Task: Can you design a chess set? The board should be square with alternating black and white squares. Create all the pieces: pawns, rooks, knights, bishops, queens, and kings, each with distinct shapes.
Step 3088:
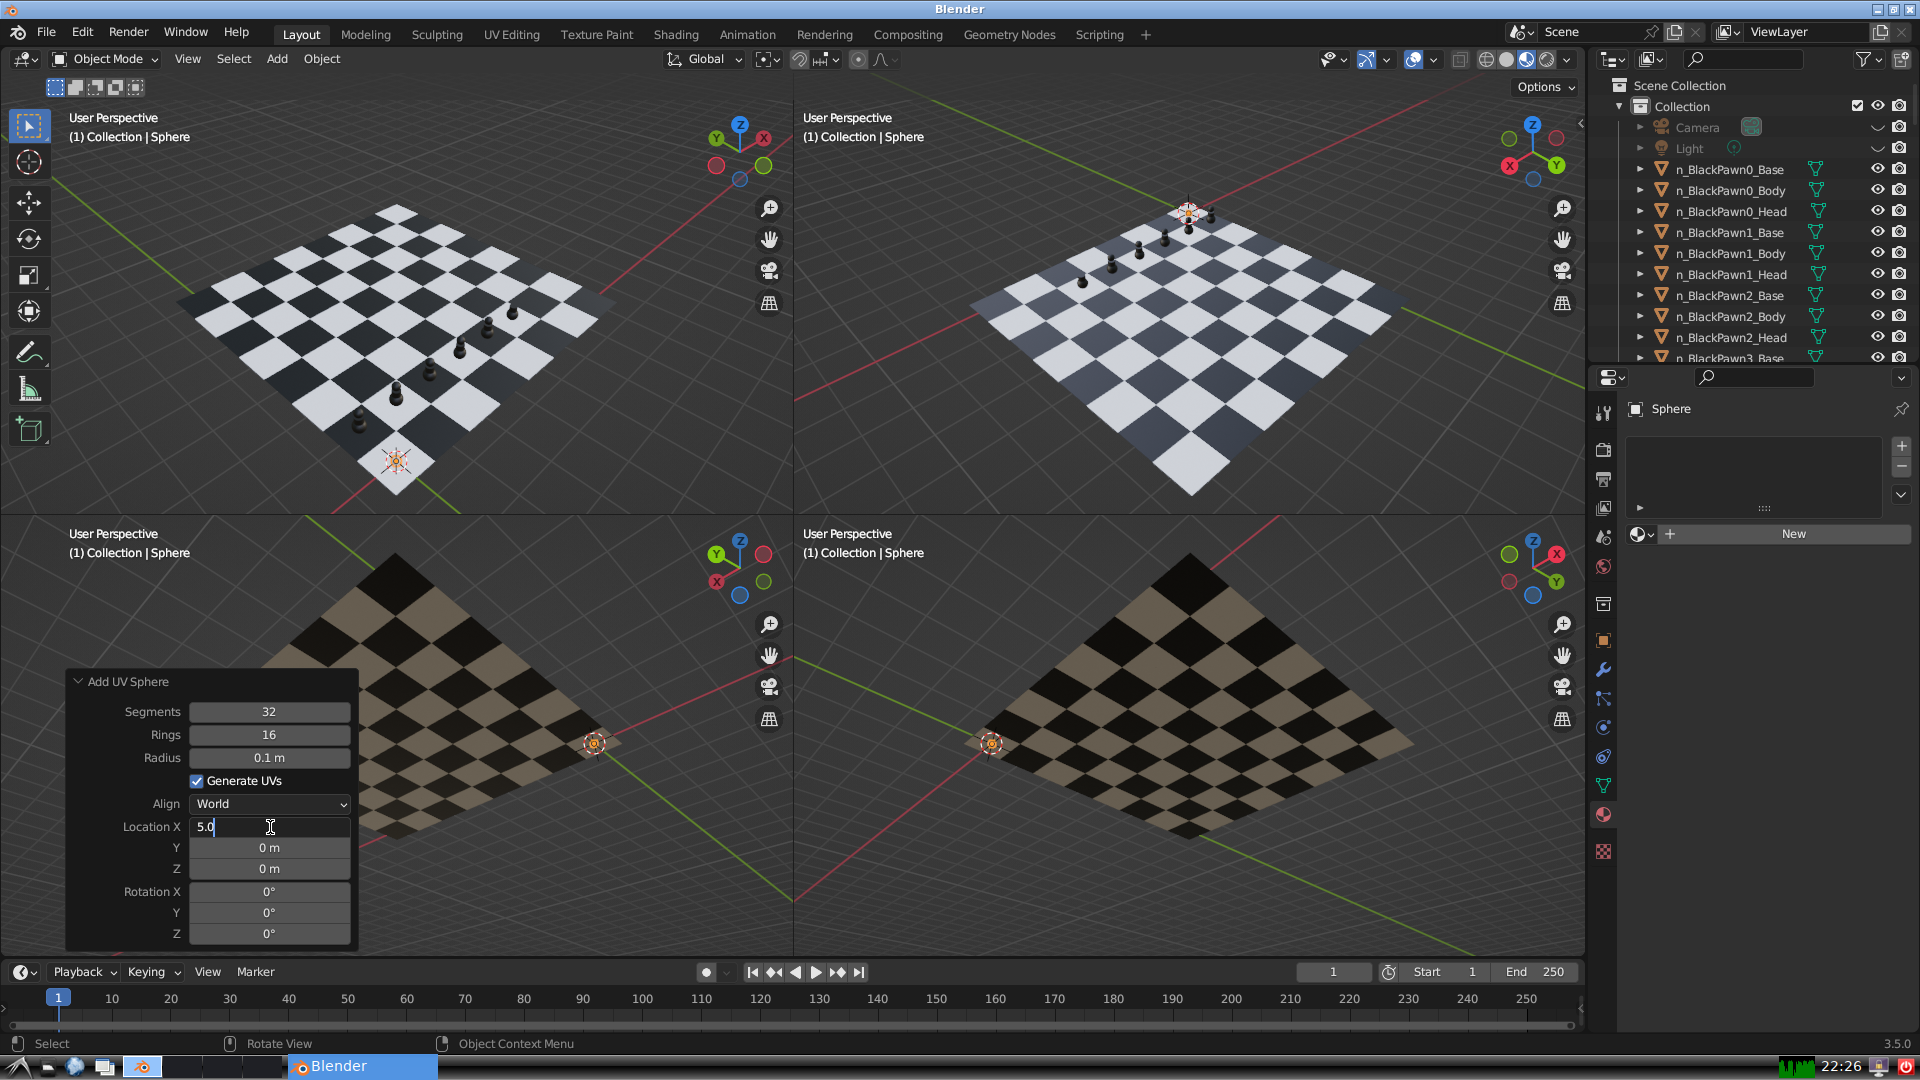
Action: {"key_press": ['Return']}